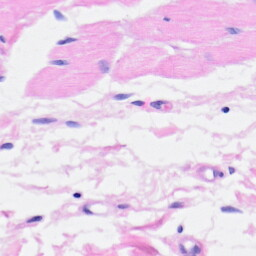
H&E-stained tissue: Heart